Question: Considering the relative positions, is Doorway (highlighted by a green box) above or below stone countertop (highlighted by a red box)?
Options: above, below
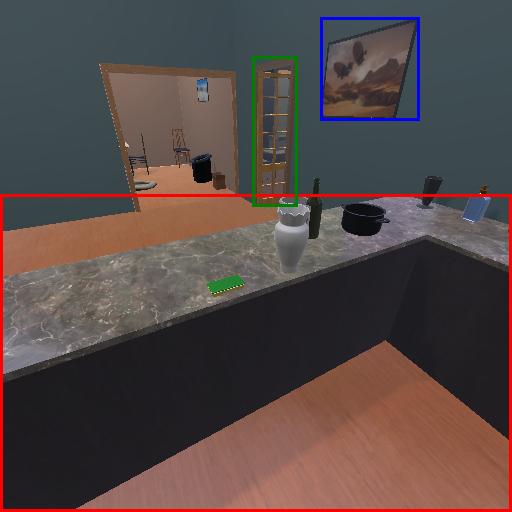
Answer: above